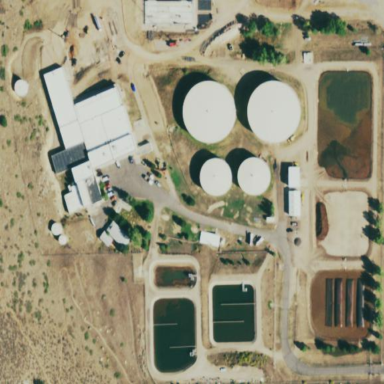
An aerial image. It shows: Man-made water works facility.